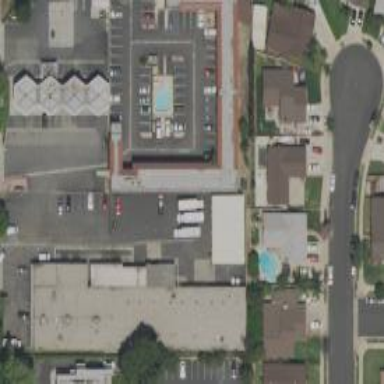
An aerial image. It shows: Motel building.